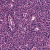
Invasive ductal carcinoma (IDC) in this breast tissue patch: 1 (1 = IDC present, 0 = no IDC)